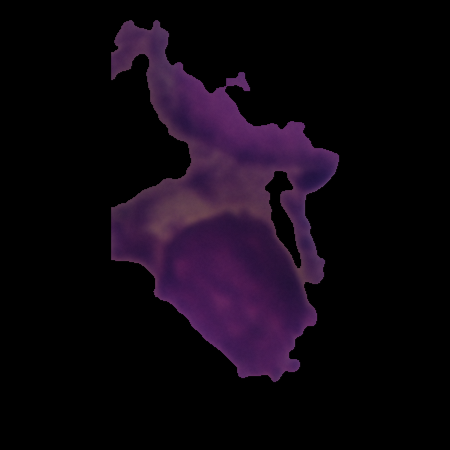
Label: healthy